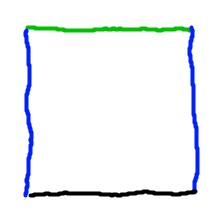
Shape: square